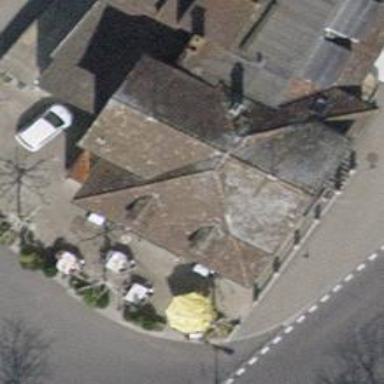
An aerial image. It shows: Restaurant.